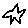
Label: star